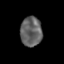
Tissue: skin
Cell type: T cells
Senescence score: 0.1469
Nuclear area (px): 628
Mean DAPI intensity: 97.747